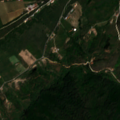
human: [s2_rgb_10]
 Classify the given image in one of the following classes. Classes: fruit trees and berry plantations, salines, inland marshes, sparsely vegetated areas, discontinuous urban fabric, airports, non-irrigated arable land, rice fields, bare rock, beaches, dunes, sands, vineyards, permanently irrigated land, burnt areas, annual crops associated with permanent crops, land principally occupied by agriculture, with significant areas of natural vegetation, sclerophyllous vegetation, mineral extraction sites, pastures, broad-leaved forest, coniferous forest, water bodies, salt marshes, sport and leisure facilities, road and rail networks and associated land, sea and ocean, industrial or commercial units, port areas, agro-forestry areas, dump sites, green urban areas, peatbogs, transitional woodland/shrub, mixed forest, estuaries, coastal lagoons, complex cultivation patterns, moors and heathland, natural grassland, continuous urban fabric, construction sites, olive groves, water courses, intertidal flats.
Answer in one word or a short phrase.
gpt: continuous urban fabric